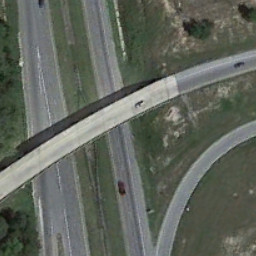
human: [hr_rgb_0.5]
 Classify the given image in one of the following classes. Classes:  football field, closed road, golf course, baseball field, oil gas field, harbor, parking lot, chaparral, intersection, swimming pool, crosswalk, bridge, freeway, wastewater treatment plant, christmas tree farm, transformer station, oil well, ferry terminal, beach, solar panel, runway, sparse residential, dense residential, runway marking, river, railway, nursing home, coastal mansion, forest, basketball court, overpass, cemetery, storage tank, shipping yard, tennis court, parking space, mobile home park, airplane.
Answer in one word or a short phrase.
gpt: overpass